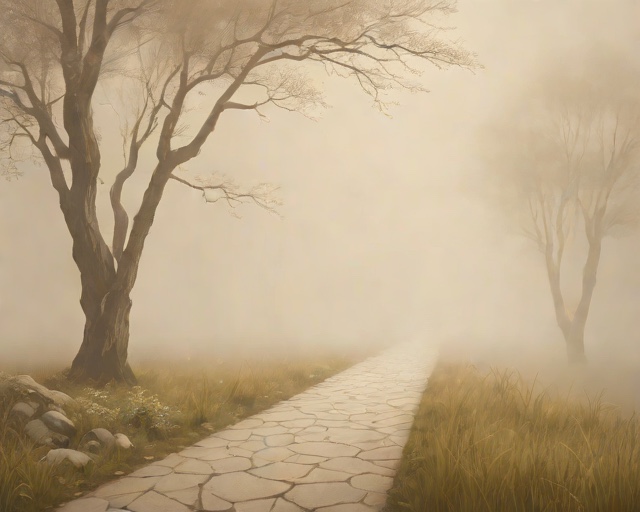
Category: Sympathy